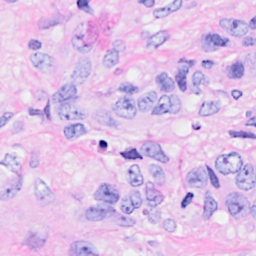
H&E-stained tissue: Breast